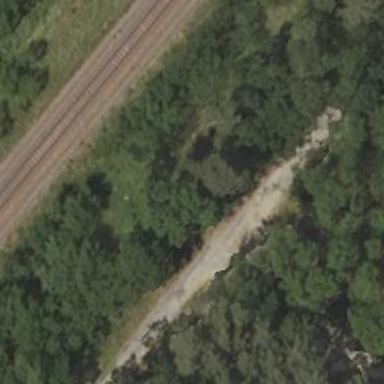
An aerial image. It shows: Bridleway with Grade 1 track type.